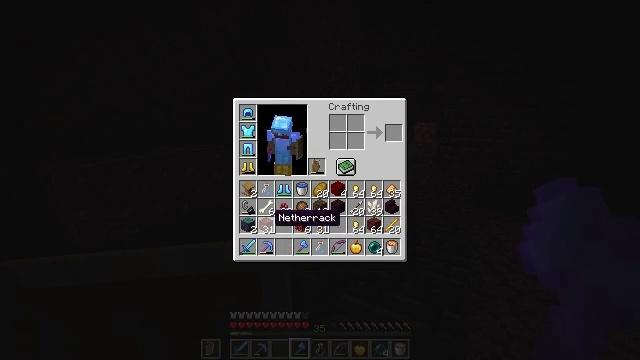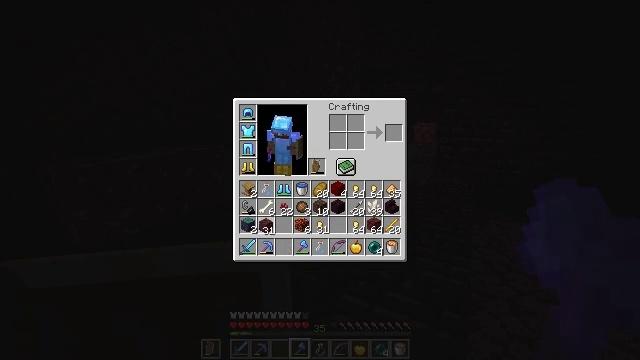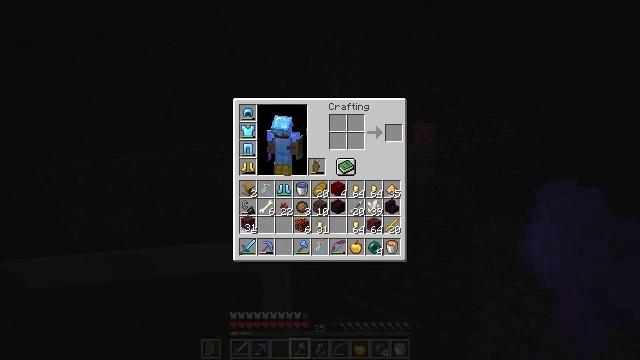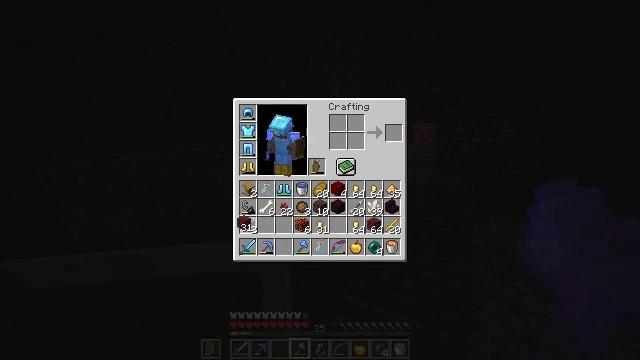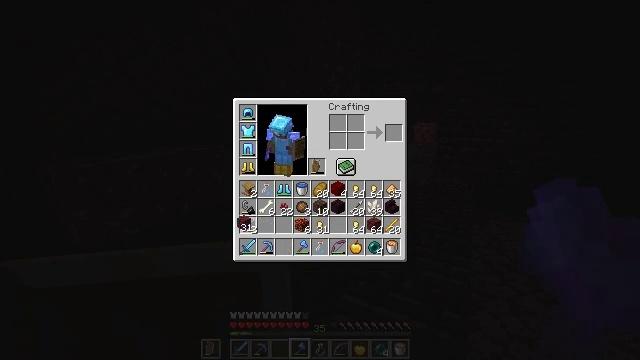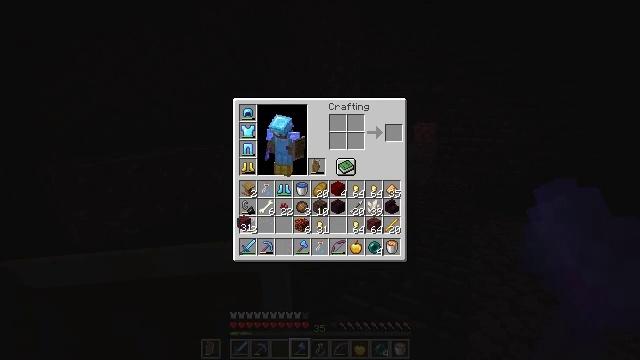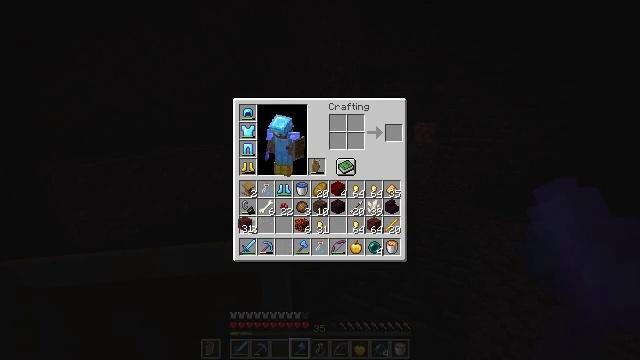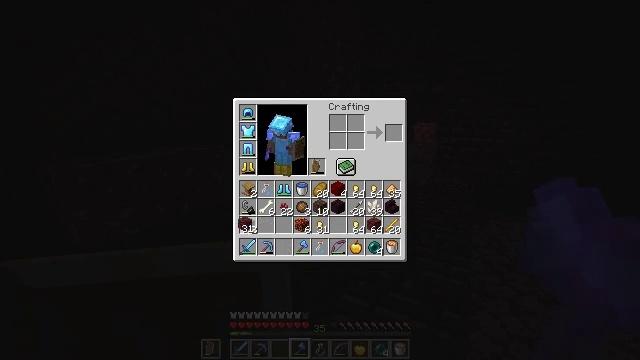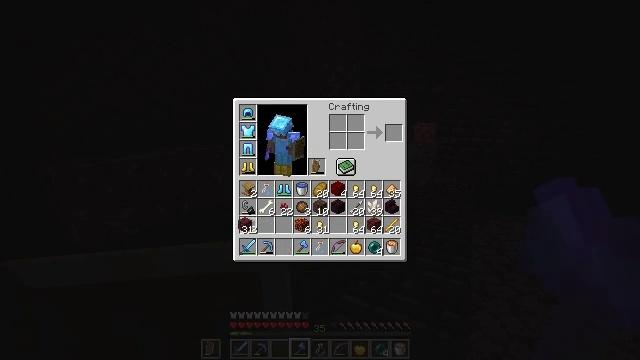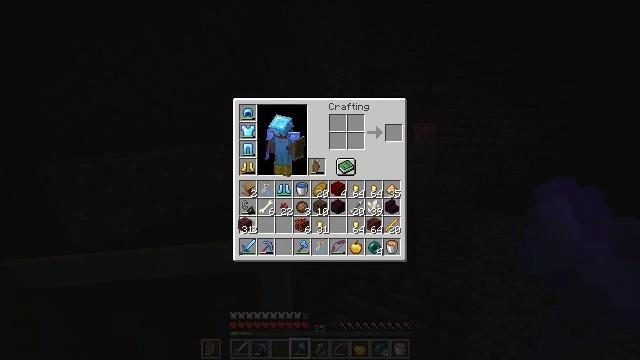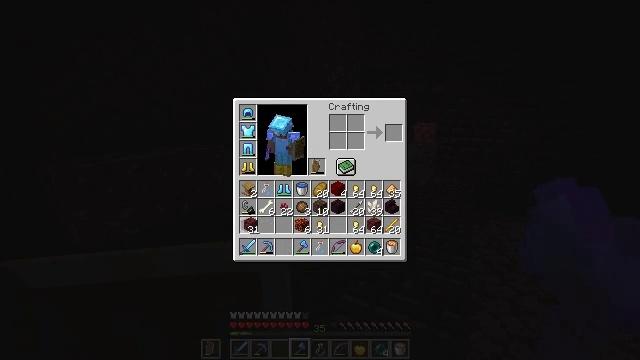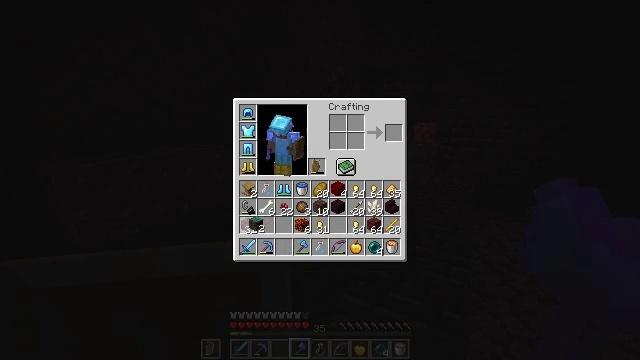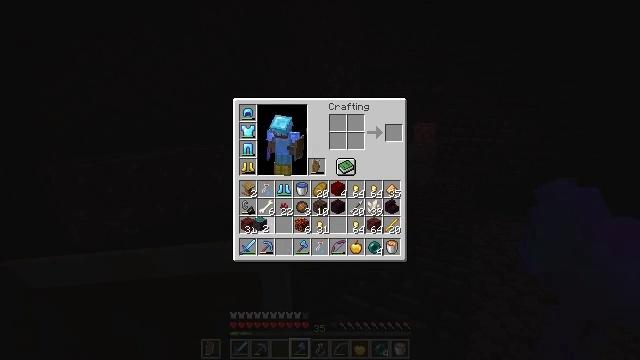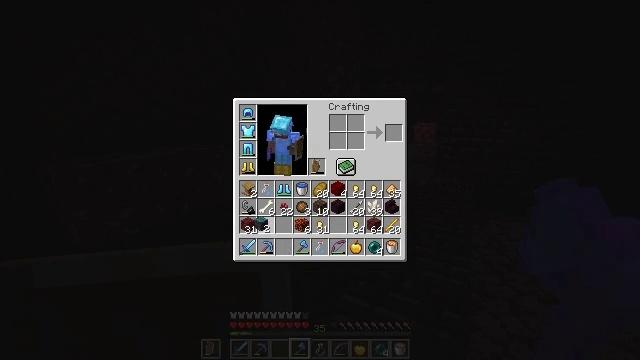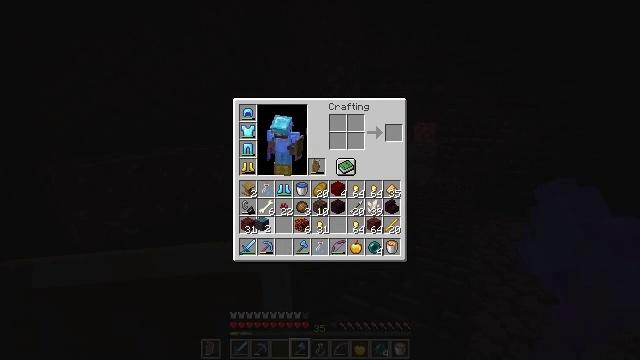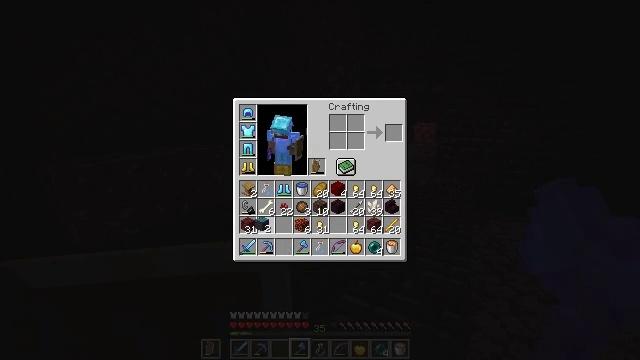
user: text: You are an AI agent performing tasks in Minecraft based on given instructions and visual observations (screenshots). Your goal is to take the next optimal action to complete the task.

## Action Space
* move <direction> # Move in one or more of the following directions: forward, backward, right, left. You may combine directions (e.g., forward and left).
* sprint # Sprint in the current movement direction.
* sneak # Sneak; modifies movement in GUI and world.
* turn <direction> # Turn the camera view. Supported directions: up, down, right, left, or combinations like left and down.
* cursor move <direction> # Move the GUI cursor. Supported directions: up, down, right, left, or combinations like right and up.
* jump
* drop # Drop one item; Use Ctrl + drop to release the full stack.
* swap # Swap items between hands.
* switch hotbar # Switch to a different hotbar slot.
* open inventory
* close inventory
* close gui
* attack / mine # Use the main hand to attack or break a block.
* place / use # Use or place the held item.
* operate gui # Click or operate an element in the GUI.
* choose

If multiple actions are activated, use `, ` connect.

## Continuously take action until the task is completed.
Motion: motion action
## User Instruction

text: Craft warped planks.
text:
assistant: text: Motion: operate gui
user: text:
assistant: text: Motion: cursor move left, operate gui
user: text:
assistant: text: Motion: no_op
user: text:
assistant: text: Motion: no_op
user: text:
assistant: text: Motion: no_op
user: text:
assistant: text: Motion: no_op
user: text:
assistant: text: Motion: no_op
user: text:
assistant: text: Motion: no_op
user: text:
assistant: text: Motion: operate gui
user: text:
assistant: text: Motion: operate gui
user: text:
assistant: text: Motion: no_op
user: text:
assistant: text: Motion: no_op
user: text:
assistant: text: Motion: no_op
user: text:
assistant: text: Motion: no_op
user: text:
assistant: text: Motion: no_op
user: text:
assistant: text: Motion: no_op
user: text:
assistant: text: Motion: no_op
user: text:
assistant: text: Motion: no_op
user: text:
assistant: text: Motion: operate gui
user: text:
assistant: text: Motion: operate gui
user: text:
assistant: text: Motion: operate gui
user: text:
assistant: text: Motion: no_op
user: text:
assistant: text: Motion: no_op
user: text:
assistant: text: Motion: no_op
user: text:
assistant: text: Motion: no_op
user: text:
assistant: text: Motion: operate gui
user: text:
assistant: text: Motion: operate gui
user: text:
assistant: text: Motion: cursor move up, operate gui
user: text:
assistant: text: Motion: cursor move right and up
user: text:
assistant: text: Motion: cursor move right and up